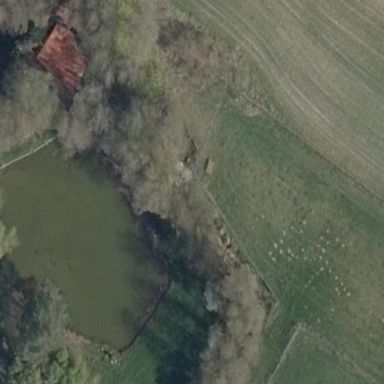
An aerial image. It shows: Pond with natural water.